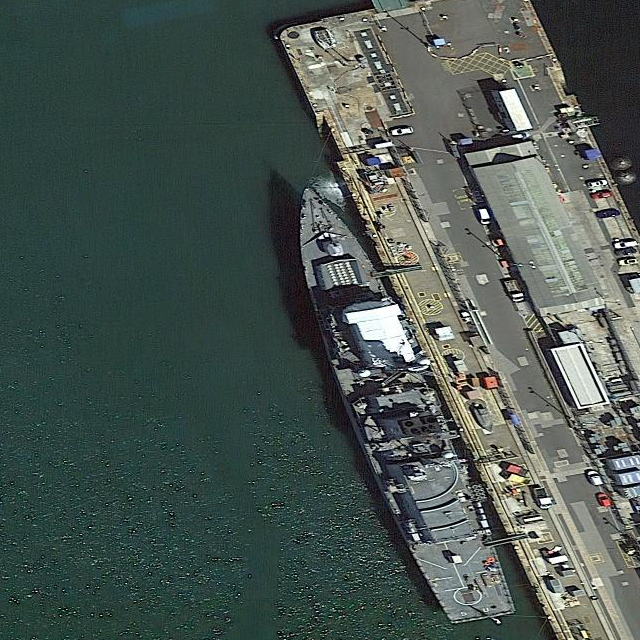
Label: Type_45_destroyer